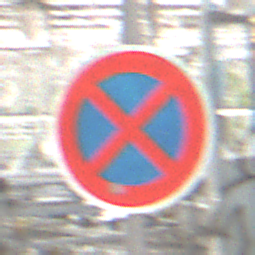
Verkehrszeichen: AbsolutesHalteverbot
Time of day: Midday
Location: Roofed (Special)
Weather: Overcast
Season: NotSpecified
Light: Natural